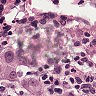
Metastatic tissue present: yes